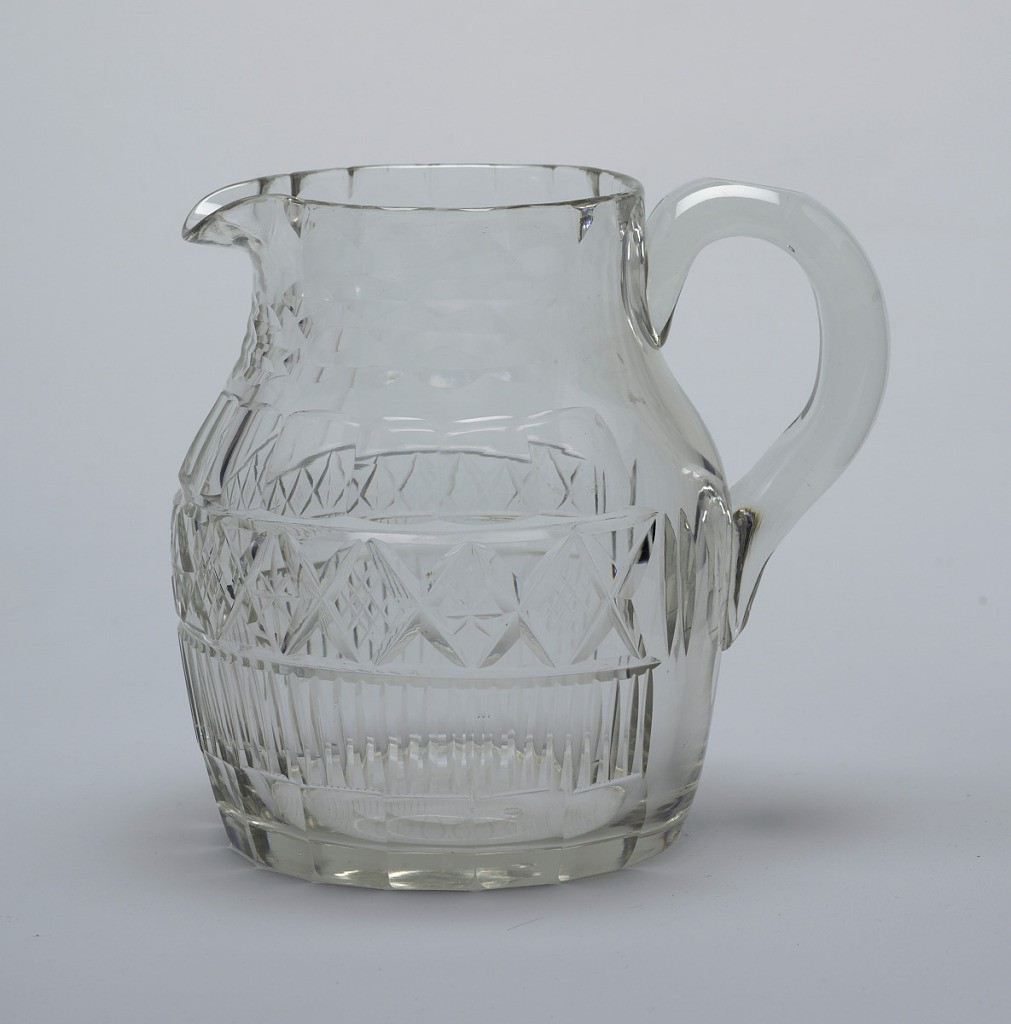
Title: Jug
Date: early 19th century
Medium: Glass
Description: Circular body, flat base, tapered neck, small pouring spout, loop handle, sides faceted at bottom edge, above that a row of this vertical fluting, a row of diamonds filled alternately with 6-pointed stars or small diamonds, a row of wide facets, around the neck hollow faceting, the top rim fluted.